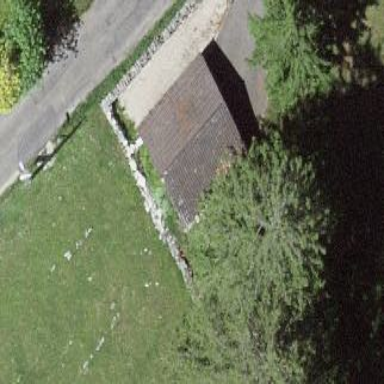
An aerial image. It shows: Garage.